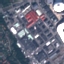
Land use / land cover: Industrial